Question: I have to draw a Finite Automaton that accepts the following string
'''
L, a, aabc, acba and accb
'''
In my view 'a(a+b+c)*' this might be it's regular expression as the string is starting from 'a' and includes an empty string as well.
Now I didn't find the logic of drawing FA as in below image

If the string is starting with 'a' then in FA, We are moving from 'x' to 'y' while reading 'b'
Why we don't read 'a' here.
Why we use loop of a,b on state 'y' and 'z'
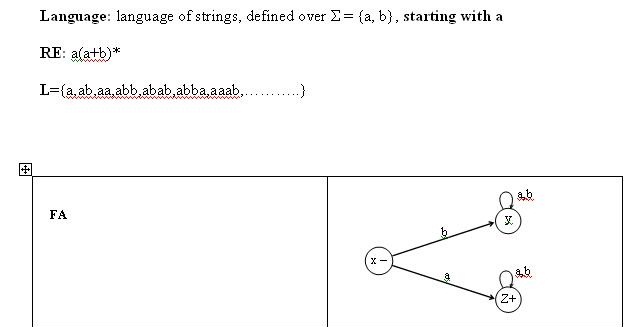
Answer: The language = {l, a, aabc, acba, accb} is . Therefore, is equivalent to the language denoted by the Kleene closure of the regular expression a(a + b + c), which is . There is a simple algorithm that generates the nondeterministic finite automaton accepting a finite language, which consists of drawing paths accepting each of the strings in the language.
It's unclear what the relationship between the two languages and the diagram in the original post is, since the automaton in the diagram accepts neither language. Assuming that the nodes are labeled with their names, and circled nodes indicate acceptance, the language accepted by the automaton in the diagram is (a + b)*. In this case, the loops are used to accept the Kleene closure of (a + b). That said, it would be useful if you could clarify the meaning of the diagram.